Field crop: maize
Growth stage: 2
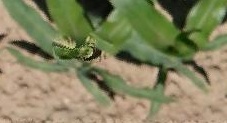
Species: maize